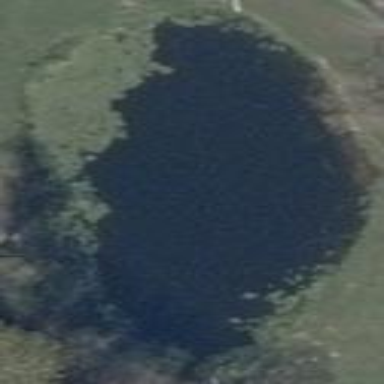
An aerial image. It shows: Serene pond surrounded by nature.